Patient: sex M, age 36
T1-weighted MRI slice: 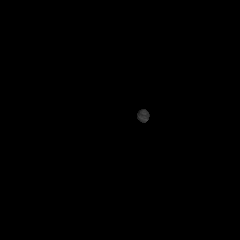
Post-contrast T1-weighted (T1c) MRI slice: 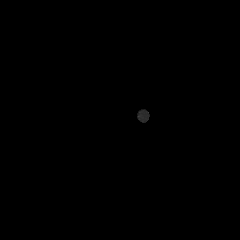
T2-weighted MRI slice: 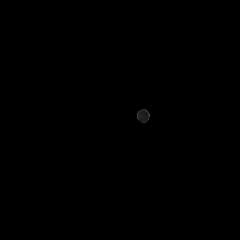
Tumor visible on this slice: no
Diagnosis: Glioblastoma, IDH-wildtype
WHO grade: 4